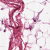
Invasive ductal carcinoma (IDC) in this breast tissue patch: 0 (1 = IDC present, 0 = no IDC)